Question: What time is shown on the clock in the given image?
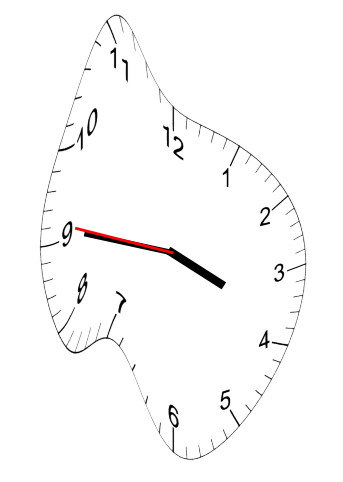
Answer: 03:45:46